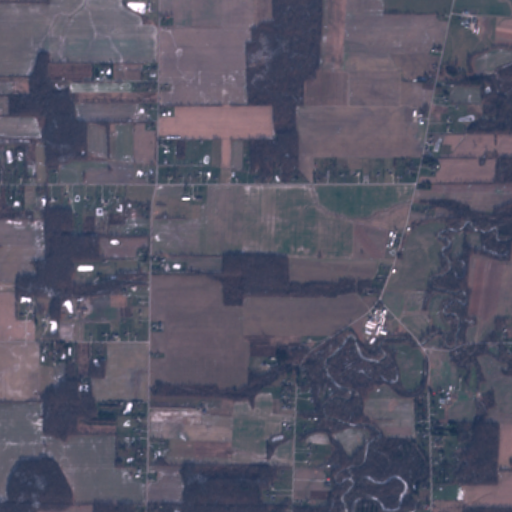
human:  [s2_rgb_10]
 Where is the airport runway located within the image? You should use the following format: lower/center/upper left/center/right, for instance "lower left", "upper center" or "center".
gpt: The airport runway is located in the upper left of the image.
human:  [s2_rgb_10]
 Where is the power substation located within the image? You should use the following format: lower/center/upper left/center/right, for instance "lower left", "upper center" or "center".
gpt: The power substation is located in the center right of the image.
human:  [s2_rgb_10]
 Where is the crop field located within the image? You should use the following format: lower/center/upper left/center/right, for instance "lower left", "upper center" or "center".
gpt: There is no crop field in the image.